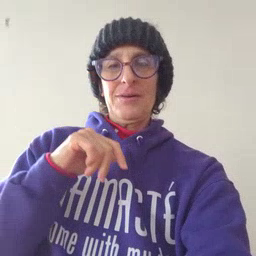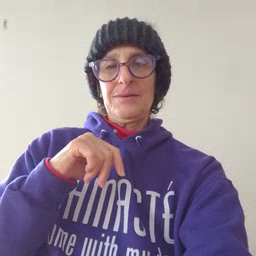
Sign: all